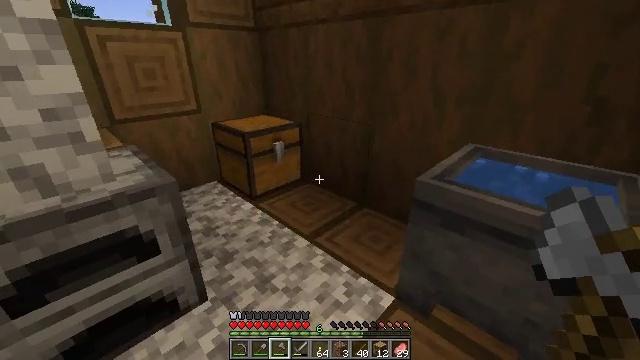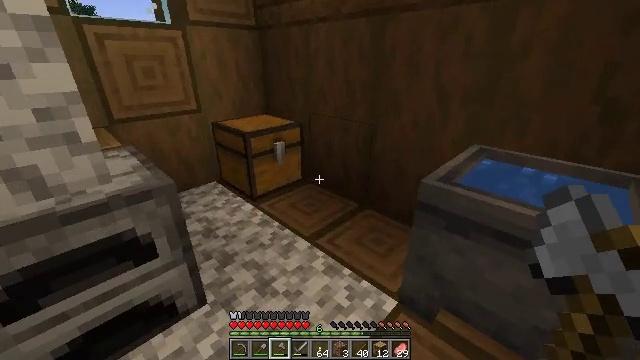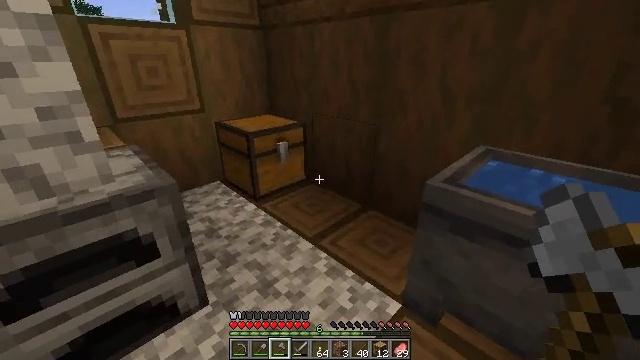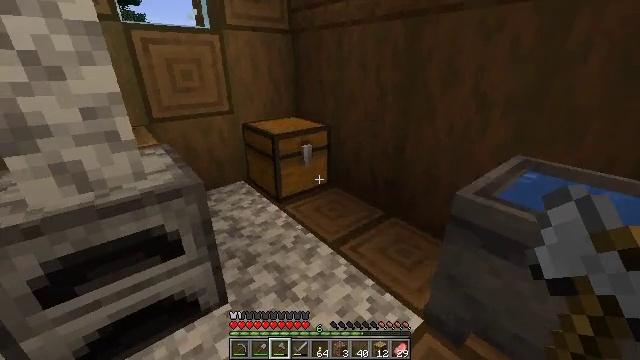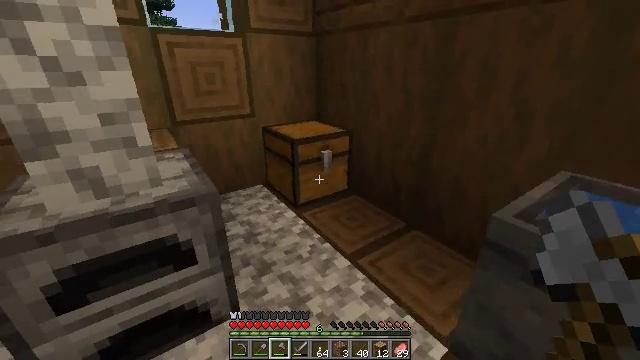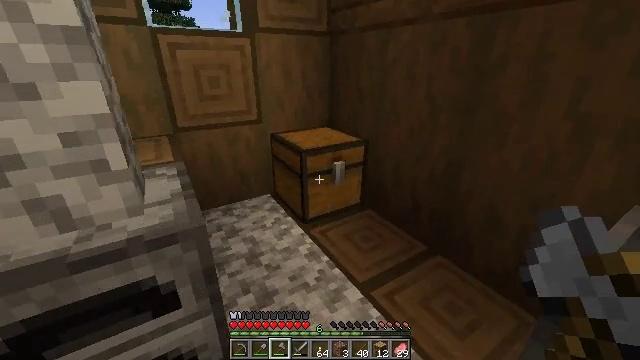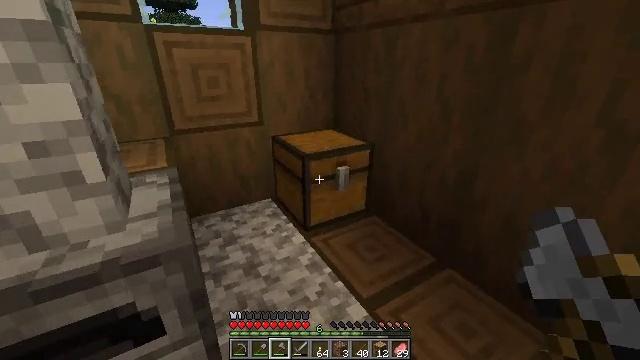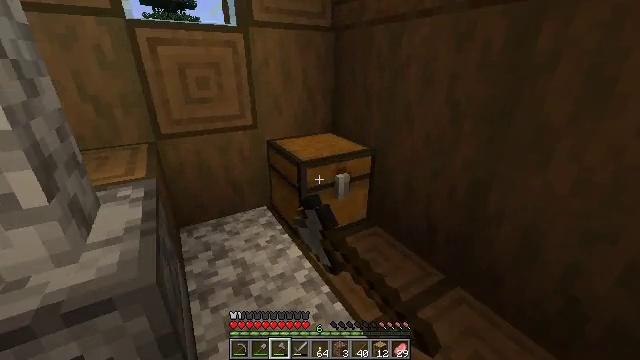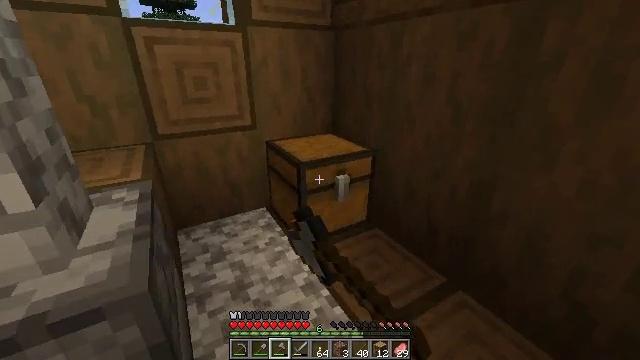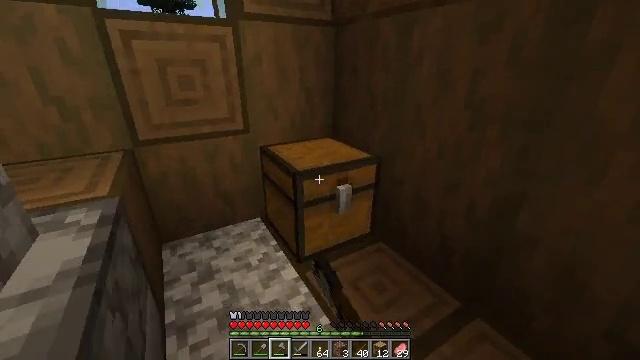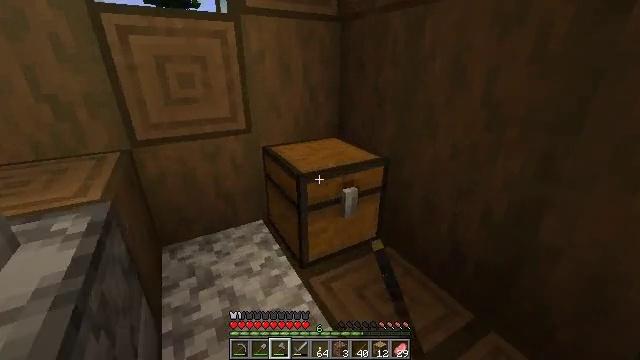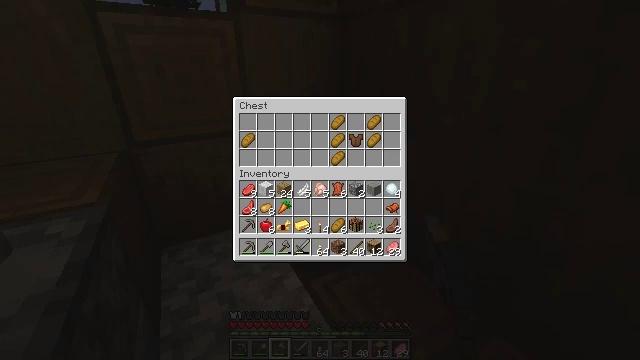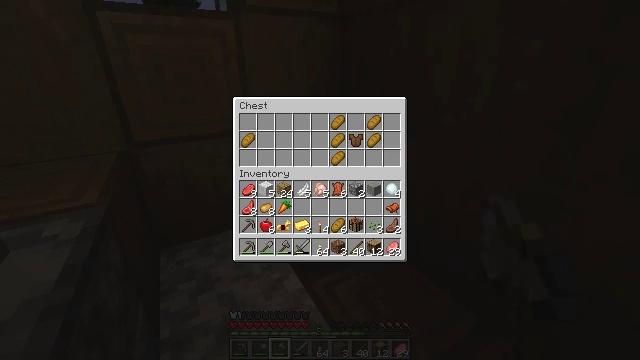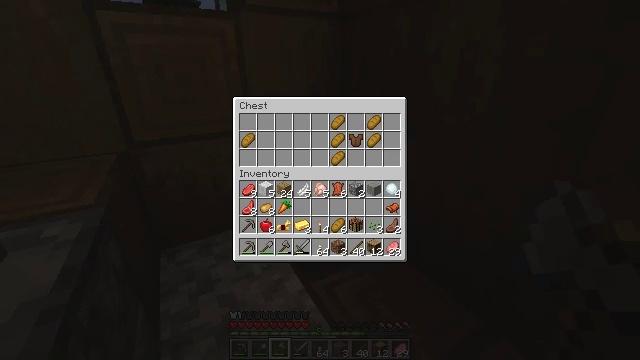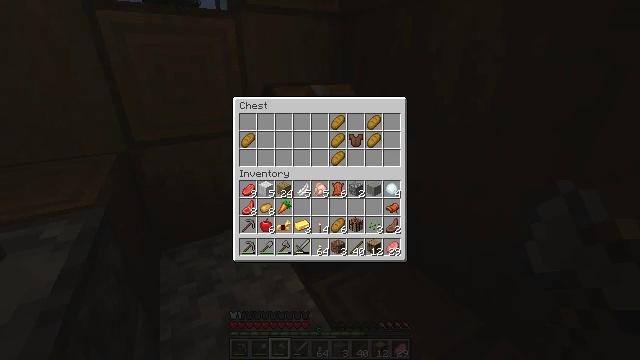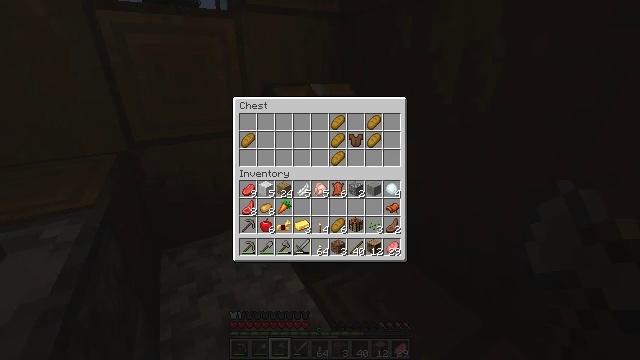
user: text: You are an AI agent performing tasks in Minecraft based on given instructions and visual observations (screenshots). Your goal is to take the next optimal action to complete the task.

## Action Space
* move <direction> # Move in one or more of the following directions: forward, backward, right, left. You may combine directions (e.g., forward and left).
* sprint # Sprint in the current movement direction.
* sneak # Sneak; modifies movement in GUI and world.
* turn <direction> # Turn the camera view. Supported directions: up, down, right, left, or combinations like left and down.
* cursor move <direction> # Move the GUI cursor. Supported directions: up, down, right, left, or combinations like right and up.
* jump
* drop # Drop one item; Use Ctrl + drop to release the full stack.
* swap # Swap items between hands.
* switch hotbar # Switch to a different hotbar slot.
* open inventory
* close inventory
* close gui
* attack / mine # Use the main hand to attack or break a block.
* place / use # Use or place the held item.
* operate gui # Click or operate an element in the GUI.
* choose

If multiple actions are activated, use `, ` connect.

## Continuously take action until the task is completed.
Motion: motion action
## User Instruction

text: Harvest potatoes.
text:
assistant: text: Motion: no_op
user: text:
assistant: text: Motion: no_op
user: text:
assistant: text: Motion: move forward, turn left
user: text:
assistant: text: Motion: move forward, turn left
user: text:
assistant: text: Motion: move forward, turn left
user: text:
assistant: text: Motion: move forward, turn left, use / place
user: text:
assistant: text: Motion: move forward, use / place
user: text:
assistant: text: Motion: move forward, use / place
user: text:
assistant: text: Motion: no_op
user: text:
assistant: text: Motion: no_op
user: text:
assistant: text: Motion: open gui
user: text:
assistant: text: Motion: cursor move right
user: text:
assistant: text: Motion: no_op
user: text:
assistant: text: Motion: no_op
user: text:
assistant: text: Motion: no_op
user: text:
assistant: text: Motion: no_op
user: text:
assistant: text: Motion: cursor move right and up
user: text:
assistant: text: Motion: sneak, cursor move up
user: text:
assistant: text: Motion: sneak, cursor move up
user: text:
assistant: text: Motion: sneak
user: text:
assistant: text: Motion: sneak
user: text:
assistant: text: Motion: sneak
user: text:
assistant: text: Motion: sneak, choose
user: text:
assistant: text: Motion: sneak, choose
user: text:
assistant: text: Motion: sneak, choose
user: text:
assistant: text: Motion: sneak
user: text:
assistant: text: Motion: sneak
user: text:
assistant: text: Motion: sneak
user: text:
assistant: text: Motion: sneak
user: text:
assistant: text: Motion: sneak, choose